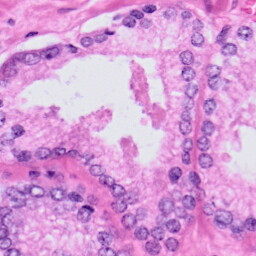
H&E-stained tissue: Prostate